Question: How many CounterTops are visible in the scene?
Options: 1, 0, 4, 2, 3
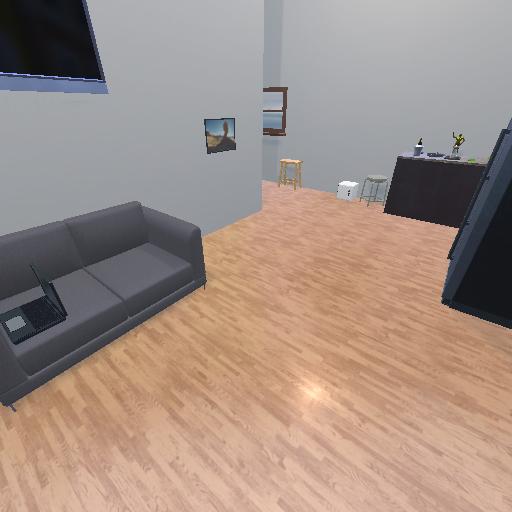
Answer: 1